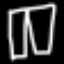
Label: pants